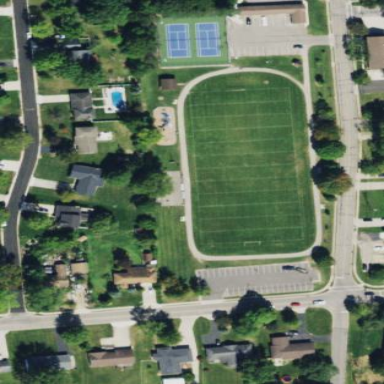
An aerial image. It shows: Pitch for American football.